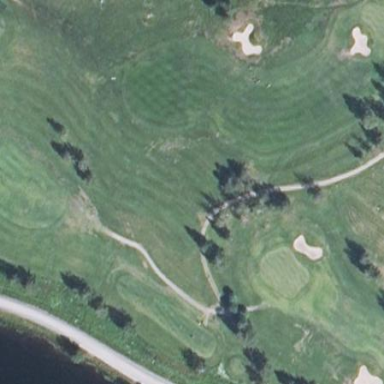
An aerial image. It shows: Golf fairway surrounded by grass.